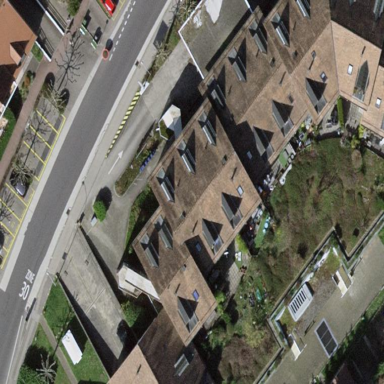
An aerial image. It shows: View of apartment building.